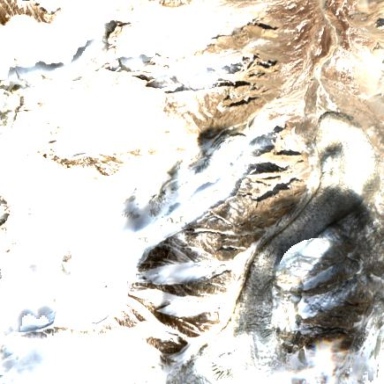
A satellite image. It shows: Majestic glacier in the distance.